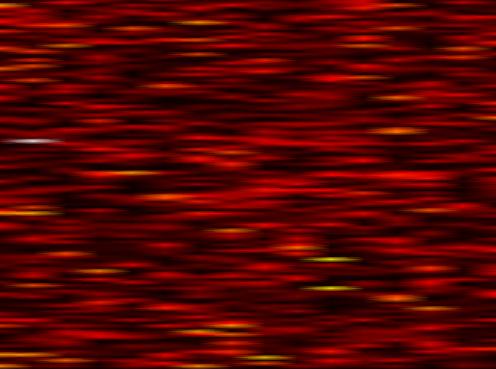
Label: WOLA